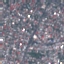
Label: Residential